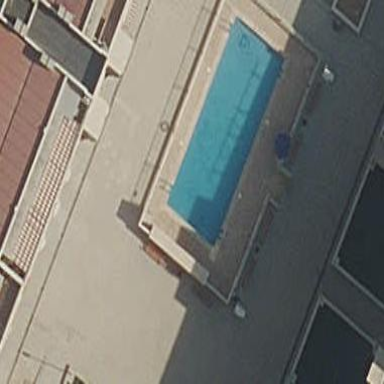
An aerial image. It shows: Swimming pool located in leisure land.